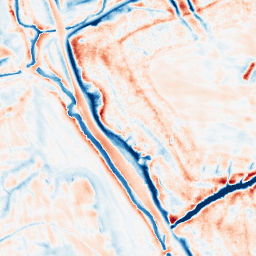
Category: edge_preserving
Decomposition family: bilateral
Decomposition parameters: d: 21
sigma_color: 100
sigma_space: 75
Upsampling method: regularized
Upsampling parameters: scale: 4
lambda_reg: 0.001
Upsampling scale: 4